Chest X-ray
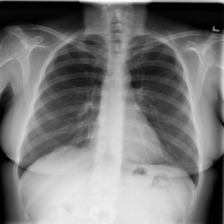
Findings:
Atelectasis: negative
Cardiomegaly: negative
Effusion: negative
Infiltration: negative
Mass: negative
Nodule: negative
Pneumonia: negative
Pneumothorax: negative
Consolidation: negative
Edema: negative
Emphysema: negative
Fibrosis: negative
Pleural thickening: negative
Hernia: negative